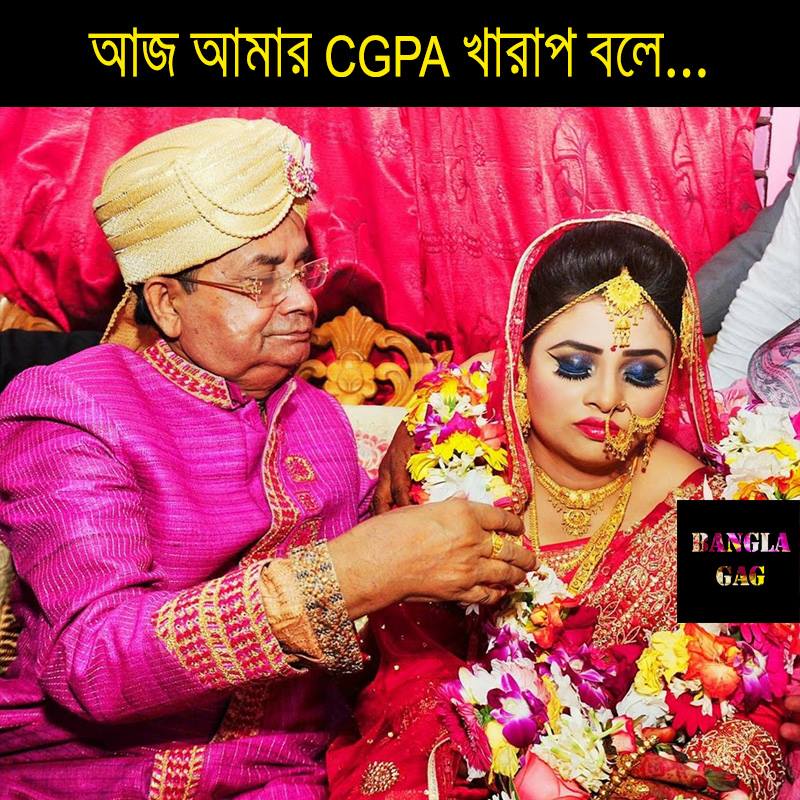
Caption: আজ আমার CGPA খারাপ বলে
Label: hate